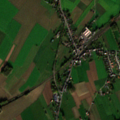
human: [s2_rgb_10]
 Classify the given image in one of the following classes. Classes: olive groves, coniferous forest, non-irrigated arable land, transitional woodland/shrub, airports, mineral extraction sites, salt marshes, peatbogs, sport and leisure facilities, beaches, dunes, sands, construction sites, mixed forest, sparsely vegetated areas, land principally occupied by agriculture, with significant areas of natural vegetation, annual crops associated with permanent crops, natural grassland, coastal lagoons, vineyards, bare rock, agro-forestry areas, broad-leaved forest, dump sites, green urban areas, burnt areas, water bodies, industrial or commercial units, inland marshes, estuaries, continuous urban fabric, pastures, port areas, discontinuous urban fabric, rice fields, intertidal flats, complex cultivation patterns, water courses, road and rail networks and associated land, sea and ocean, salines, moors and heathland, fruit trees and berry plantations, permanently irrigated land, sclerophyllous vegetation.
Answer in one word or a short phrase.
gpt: discontinuous urban fabric, non-irrigated arable land, complex cultivation patterns, land principally occupied by agriculture, with significant areas of natural vegetation